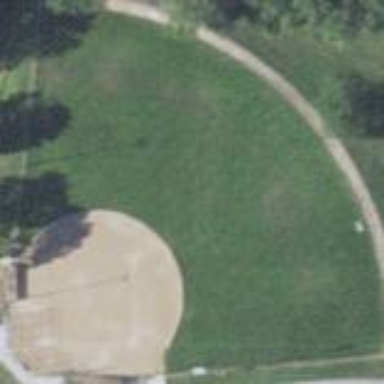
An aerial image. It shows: Softball pitch for leisure sports.